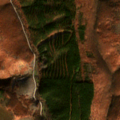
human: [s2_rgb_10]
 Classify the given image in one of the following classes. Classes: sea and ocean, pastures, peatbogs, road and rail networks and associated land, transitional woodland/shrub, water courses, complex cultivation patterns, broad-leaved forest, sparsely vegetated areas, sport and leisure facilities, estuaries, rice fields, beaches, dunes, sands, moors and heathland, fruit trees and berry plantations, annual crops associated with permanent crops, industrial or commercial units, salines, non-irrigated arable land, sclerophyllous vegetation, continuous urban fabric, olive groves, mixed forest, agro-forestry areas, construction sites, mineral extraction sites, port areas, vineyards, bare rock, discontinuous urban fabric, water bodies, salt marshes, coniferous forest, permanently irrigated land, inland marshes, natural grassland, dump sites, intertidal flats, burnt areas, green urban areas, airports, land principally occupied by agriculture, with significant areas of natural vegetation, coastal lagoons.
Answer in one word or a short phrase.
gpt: land principally occupied by agriculture, with significant areas of natural vegetation, broad-leaved forest, coniferous forest, mixed forest, transitional woodland/shrub